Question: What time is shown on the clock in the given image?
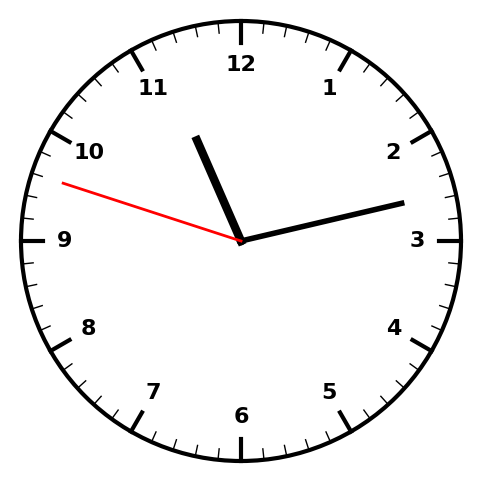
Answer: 11:12:48